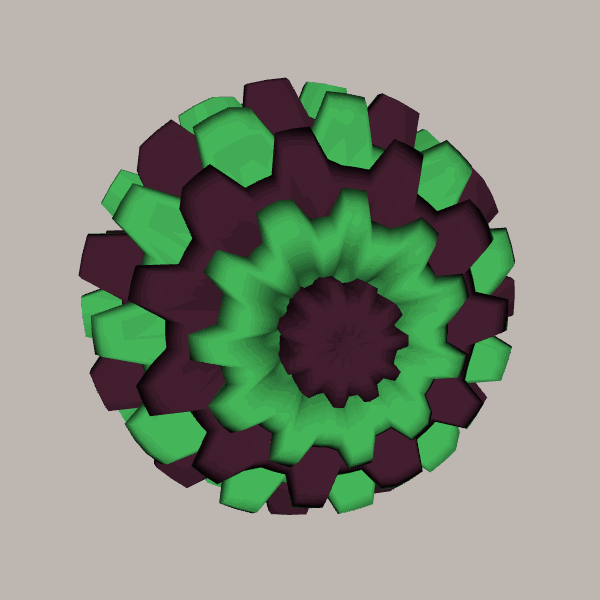
Background: light